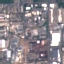
Label: Industrial